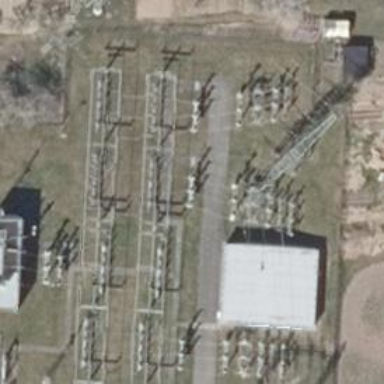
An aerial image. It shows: Switch for power supply.